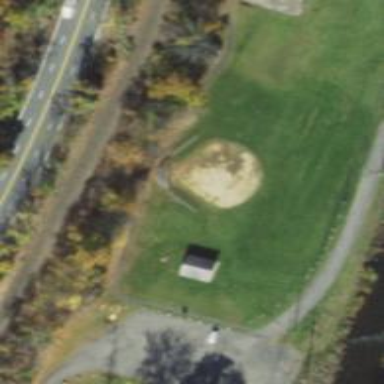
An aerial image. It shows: Baseball pitch for leisure land activities.